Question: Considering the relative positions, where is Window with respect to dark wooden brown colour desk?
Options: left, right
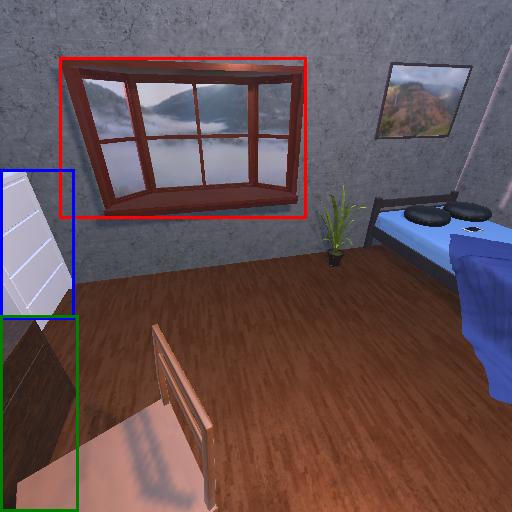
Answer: left